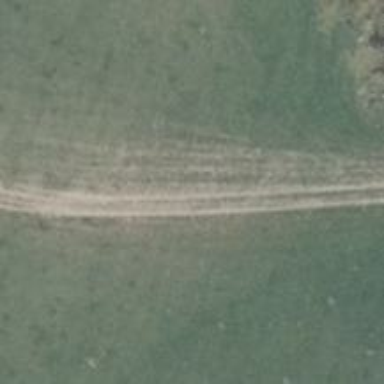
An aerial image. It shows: Track with very rough surface.